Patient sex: F
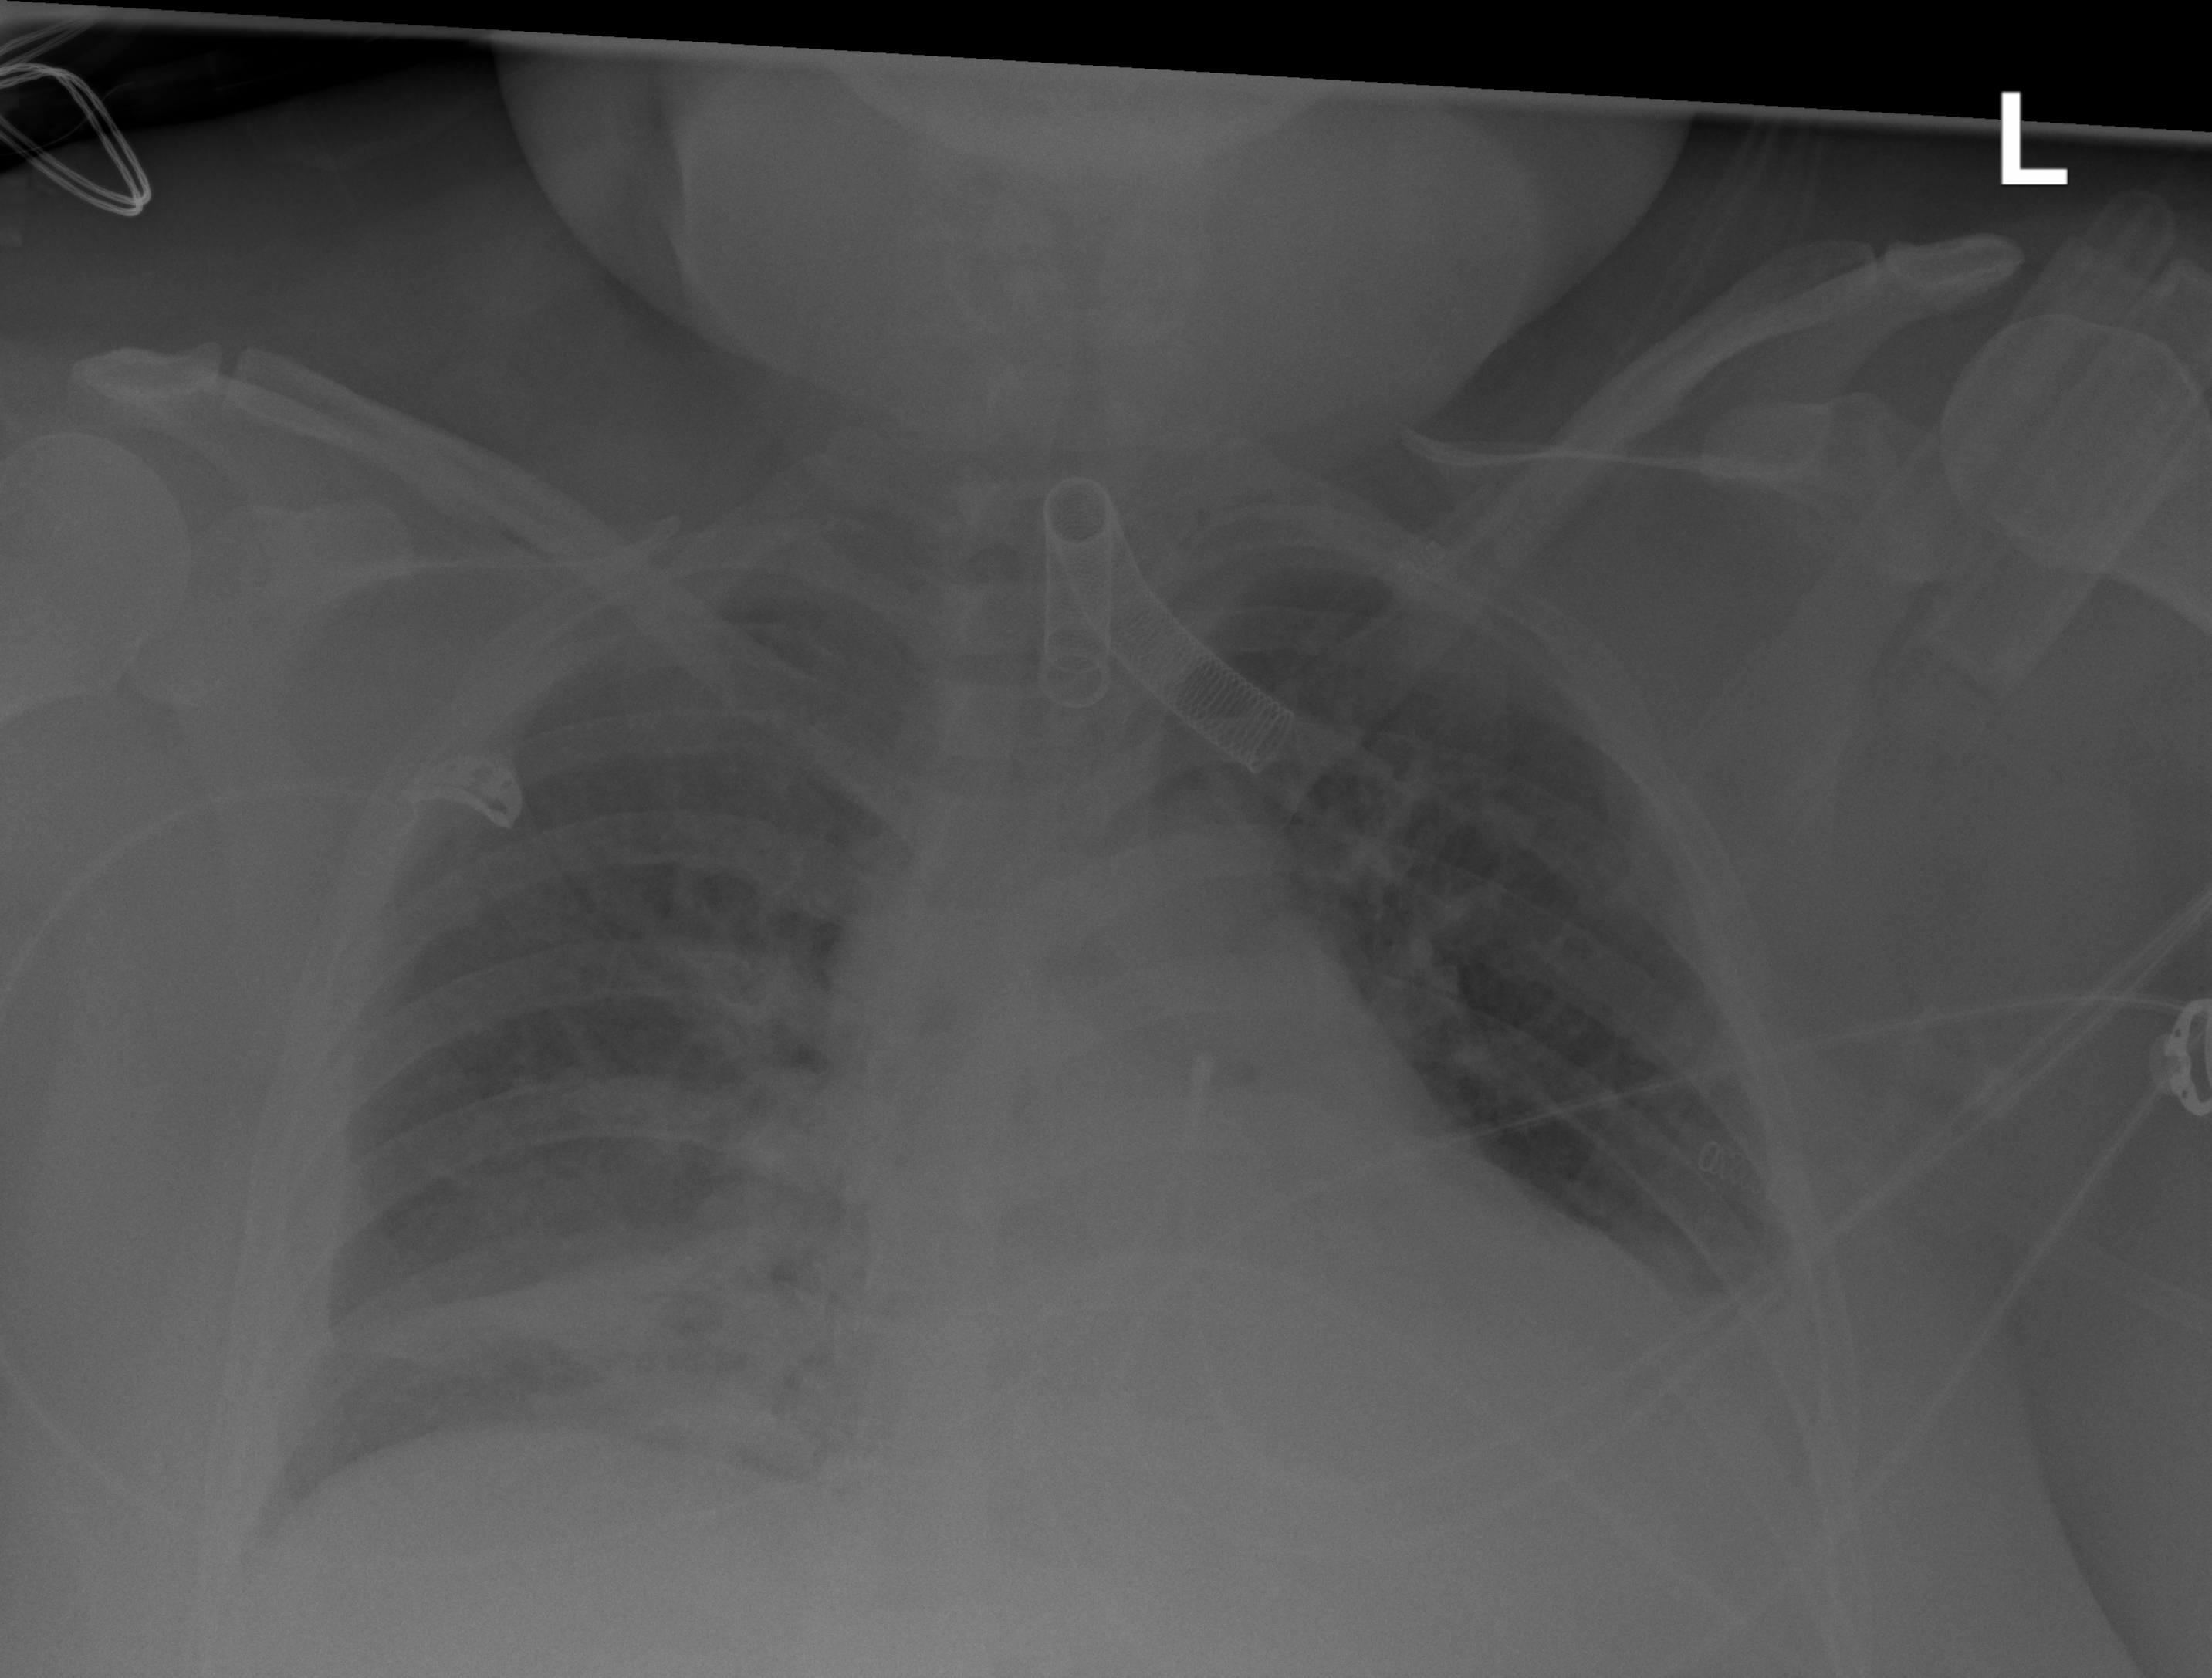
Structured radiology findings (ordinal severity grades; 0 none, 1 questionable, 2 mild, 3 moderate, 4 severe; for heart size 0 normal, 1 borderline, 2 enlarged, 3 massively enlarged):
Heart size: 1
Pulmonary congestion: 2
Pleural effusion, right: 0
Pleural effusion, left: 2
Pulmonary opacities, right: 0
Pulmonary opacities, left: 1
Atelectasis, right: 3
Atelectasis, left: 2